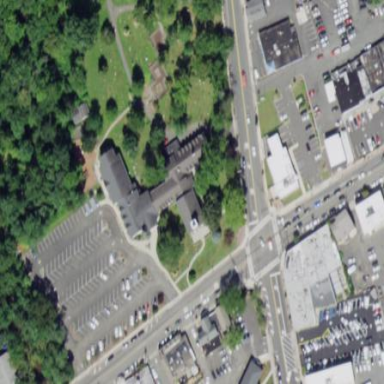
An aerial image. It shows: Building that is place of worship.